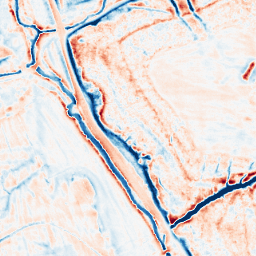
Category: edge_preserving
Decomposition family: guided
Decomposition parameters: radius: 4
eps: 0.1
Upsampling method: sinc_blackman
Upsampling parameters: scale: 2
kernel_size: 4
Upsampling scale: 2